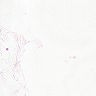
Metastatic tissue present: no